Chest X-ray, PA view. Patient: 31 years old, sex M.
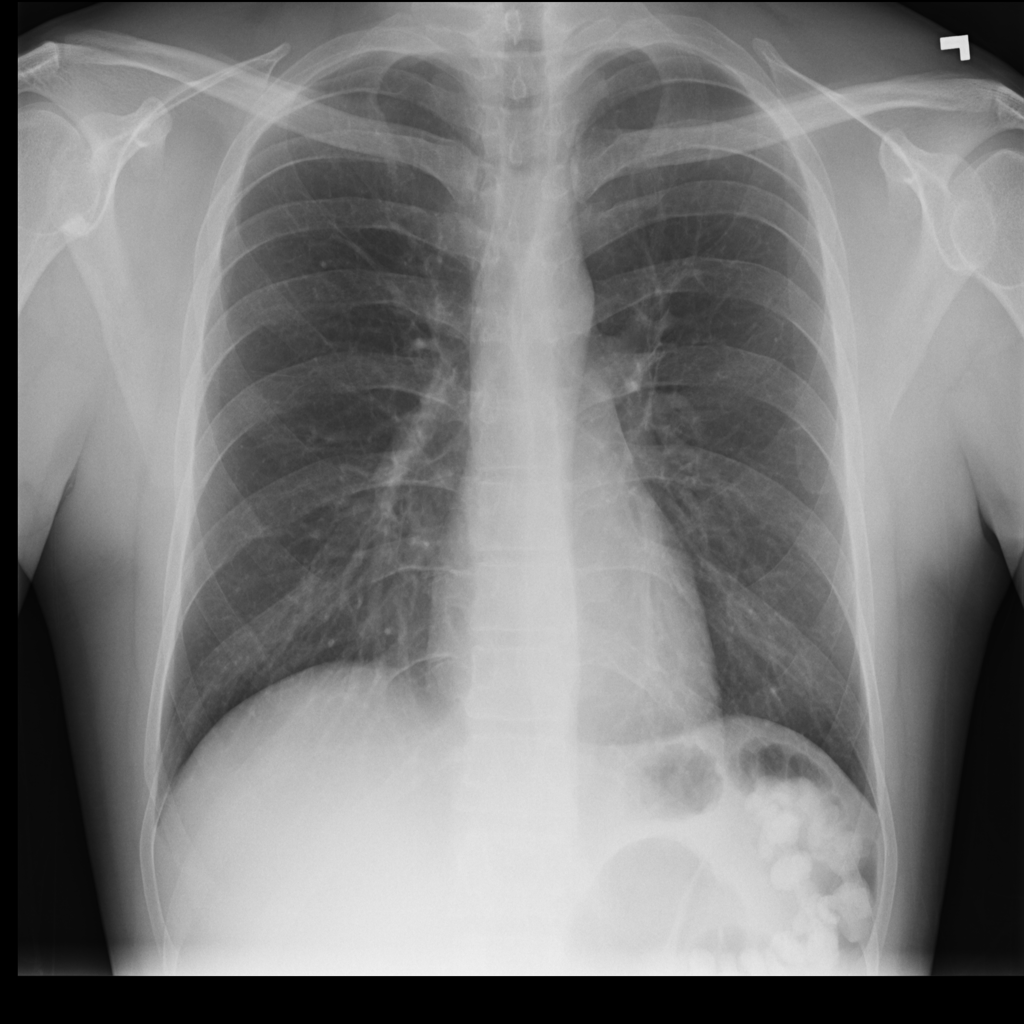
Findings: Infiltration